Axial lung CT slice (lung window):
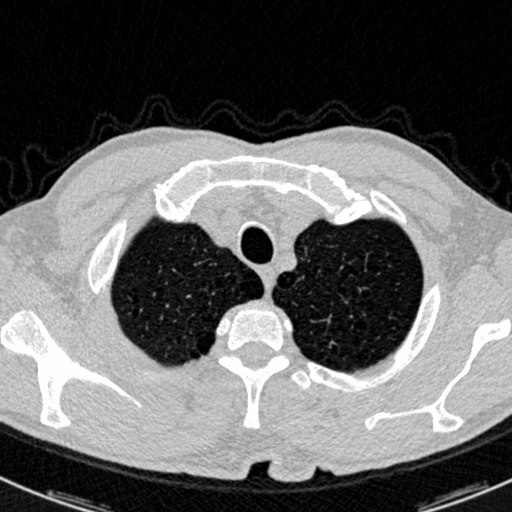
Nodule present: no